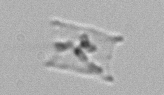
Label: Eucampia